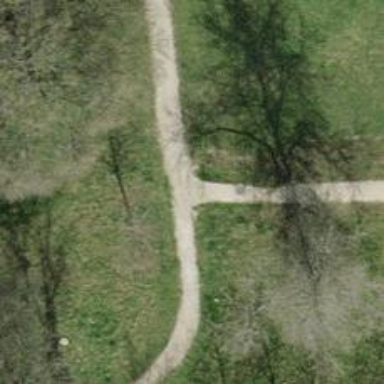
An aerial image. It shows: Footway with fine gravel surface.